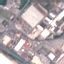
Land use / land cover class: Industrial